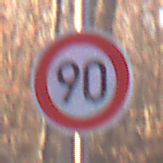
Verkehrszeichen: Geschwindigkeit90
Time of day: SunriseSunset
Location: Outdoor (Nature)
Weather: Clear
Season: Autumn
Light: Natural